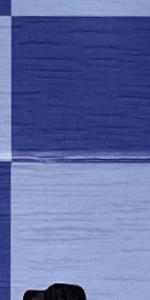
Label: Empty